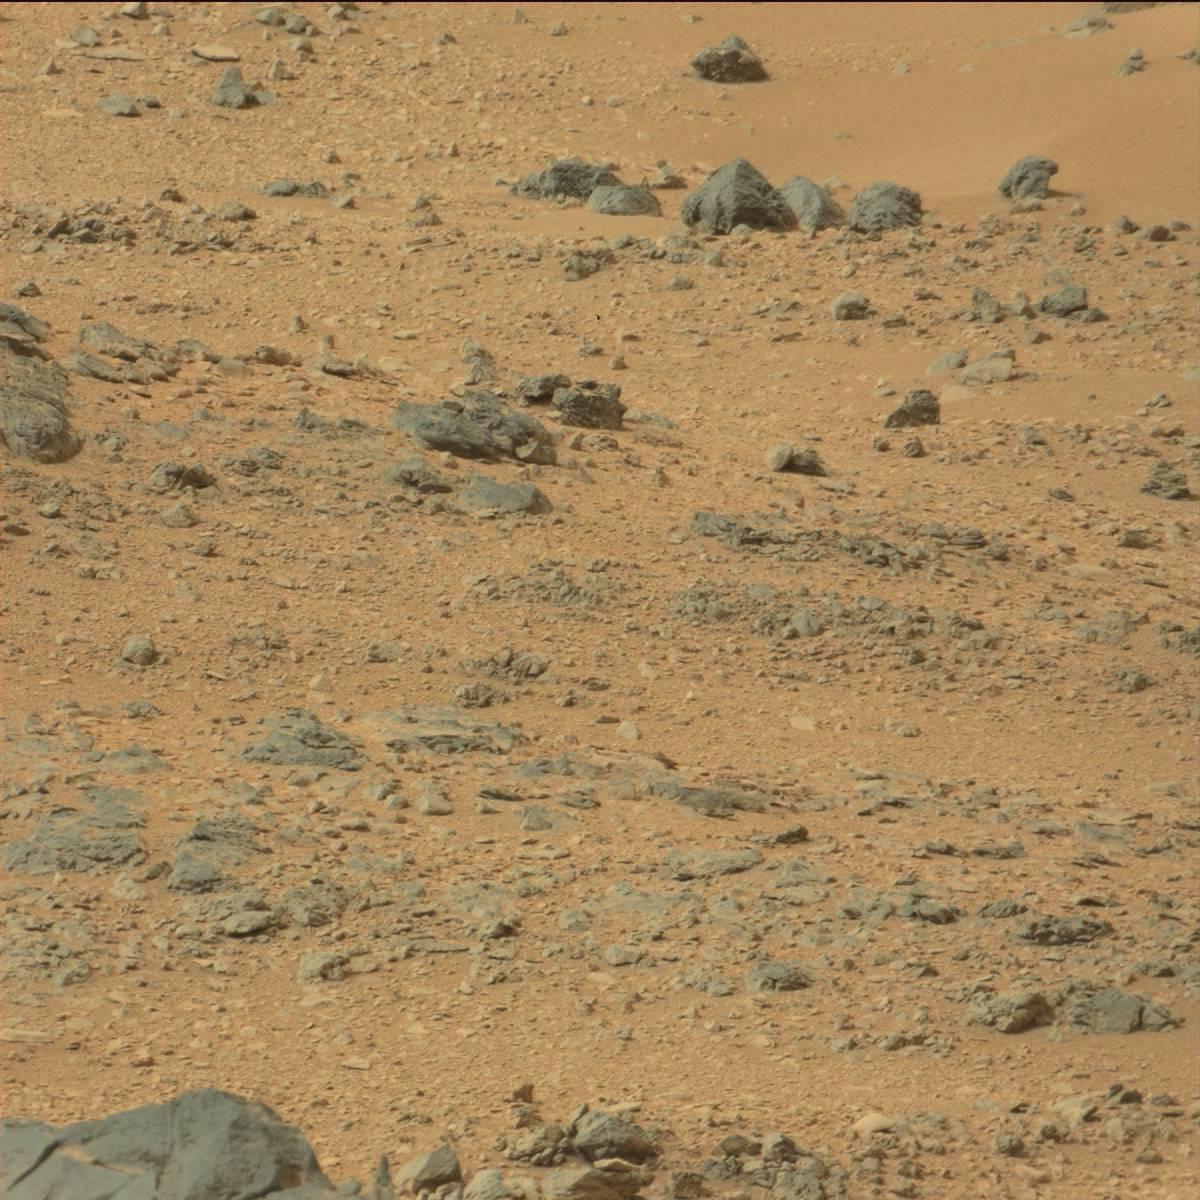
Terrain classes present: Bedrock, Rock, Sand / Soil